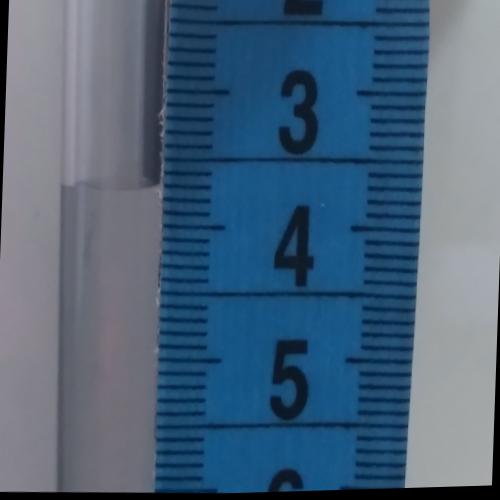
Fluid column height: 3.7 cm